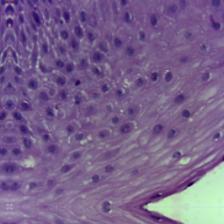
Diagnosis: OSCC